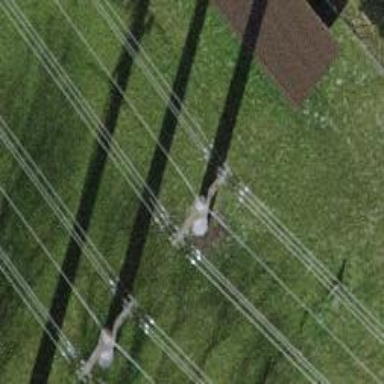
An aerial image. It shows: Power line in the image.